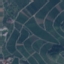
Land use / land cover: PermanentCrop